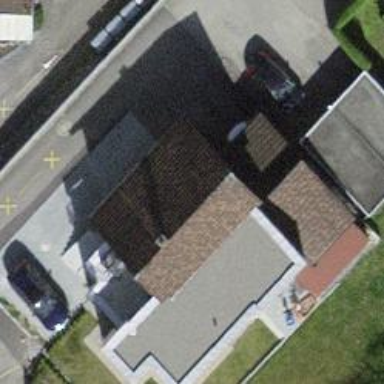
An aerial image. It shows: Detached building with gabled roof.